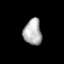
Tissue: prostate
Cell type: T cells
Senescence score: 0.353
Nuclear area (px): 459
Mean DAPI intensity: 176.418